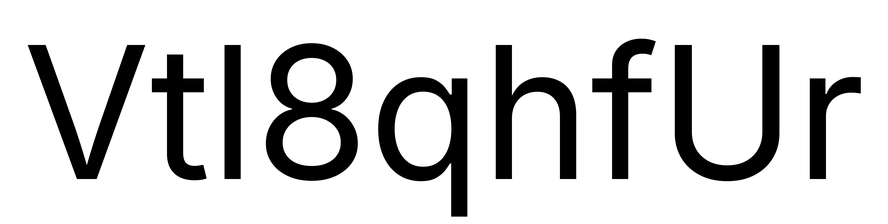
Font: Inter_Regular